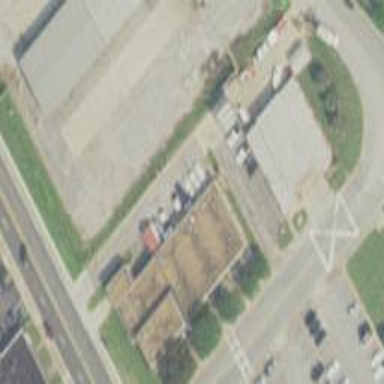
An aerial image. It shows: Fire station building.